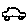
Label: car